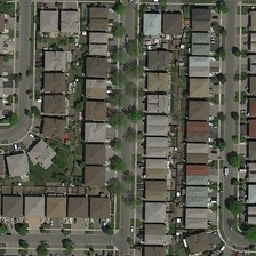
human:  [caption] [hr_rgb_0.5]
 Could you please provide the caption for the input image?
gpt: Green wood, gray Road, brown, red and blue gray building.

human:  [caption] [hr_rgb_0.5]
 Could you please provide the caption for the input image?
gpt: It's green trees, gray roads and brown, red, blue and gray buildings.

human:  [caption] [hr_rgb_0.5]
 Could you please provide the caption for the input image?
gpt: This is a green tree, white and brown and blue road.

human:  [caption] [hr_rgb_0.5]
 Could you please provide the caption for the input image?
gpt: they are green trees, grey streets and brown, red, blu e grey palaces.

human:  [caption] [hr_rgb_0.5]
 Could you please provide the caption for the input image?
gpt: They are green trees, grey roads and brown, red and grey buildings.